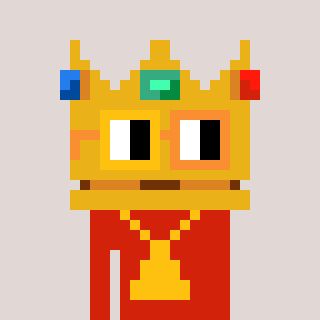
a pixel art character with square yellow and orange glasses, a crown-shaped head and a red-colored body on a warm background